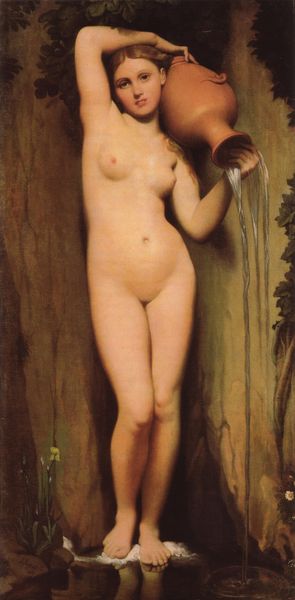
Titel: La source, Die Quelle
Künstler: Jean Auguste Dominique Ingres
Standort: Paris
Institution: Musée d'Orsay
Schlagwörter: akt, baum, blätter, felsen, fuß, gemälde, hand, haut, kopf, laub, nackt, schatten, wasser, bäume, fluss, gelb, grün, mädchen, see, teich, ufer, bewegung, blume, blumen, braun, brust, busen, finger, frau, frisur, holz, mund, nase, ohr, weiss, blick, blüte, blüten, dame, rot, hochformat, malerei, blond, jung, wand, arm, arme, augen, gesicht, halten, inkarnat, mensch, stehen, stein, steine, bildnis, bach, natur, spiegelung, auge, figur, haare, kelch, realismus, klassizismus, blatt, pflanze, pflanzen, gebeugt, scheitel, schulter, schön, brunnen, amphore, kanne, keramik, krug, ton, vase, beine, bein, brüste, füße, gischt, pfütze, welle, wellen, frauenakt, naturalismus, fels, felswand, fliessen, schaum, hands, oil, red, white, wein, dark, face, female, gray, green, hair, lady, nose, painting, portrait, salon, weiblich, woman, yellow, nah, flowers, mirror, oil painting, orientalist, pink, reflection, brown, pot, nabel, bauch, kontrapost, erotik, geschlecht, knie, scham, vagina, fotorealistisch, vanitas, bad, gefäß, becken, fass, allegorie, mythologie, lilie, ganzfigur, frisue, flower, classic, classical, flesh, greek, life, naked, nude, nudity, rock, roman, skin, stone, tree, brauntöne, nymphe, rinde, feuerbach, gehend, ear, girl, head, nature, water, young, trees, historismus, venus, eyes, feet, stand, forest, light, bushes, plants, narzisse, oval, shadow, mouth, allegory, french, myth, planze, model, antikisch, tonkrug, wet, breast, ingres, urn, outside, ras, giessen, ancient, arms, ivy, leaves, muse, pose, renaissance, vorne, fountain, quelle, nineteenth century, ears, foot, hips, english, eye, legs, tonkruf, vessel, bare, schütten, fingers, lieblich, breasts, classicism, goddess, pool, ausgiessen, narzissen, beautiful, figure, leaf, lip, lips, pale, outdoors, canvas, iris, neoclassical, act, hold, waterfall, trägt, classicizing, aphrodite, contraposto, jug, orientalism, pitcher, standing, quellnymphe, well, kippen, fuße, aktdarstellung, nipples, stomach, naben, kitsch, vines, ausschütten, curves, knee, leg, posed, temperanza, leafs, woods, bath, ewer, cream, sexuality, natural, history painting, acquarius, amphora, aqua, aquarius, bougeraux, hari, jean august dominique ingres, knees, lieblicht, nymph, posuring water, pour, poured, pouring, quellnympfe, vergiessen, bare feet, contrapposto, figura serpentina, chiaroscuro, e, 19th century, 20.jahrhundert, sex, torso, jar, abdomen, belly, toes, contrapost, knidian venus, venus naturalis, boobs, tits, source, la source, musee d'orsay, rocki, oils, sexual, idealized, sensual, venuus, sexy, nympth, demure, jugs, pupils, caucasian, chaste, pussy, terra cotta, anatomi, pouring water, naked female, picure, büße, woter, chips, danae, thicc